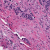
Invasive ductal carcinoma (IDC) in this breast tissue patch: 1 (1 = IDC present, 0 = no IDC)